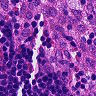
Metastatic tissue present: no